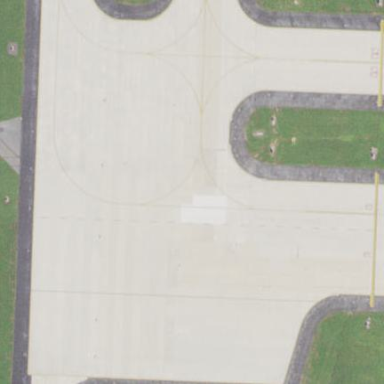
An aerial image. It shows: Concrete apron at the airport.